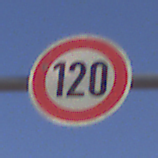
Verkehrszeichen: Geschwindigkeit120
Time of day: SunriseSunset
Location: Outdoor (Nature)
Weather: Clear
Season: NotSpecified
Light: Natural